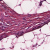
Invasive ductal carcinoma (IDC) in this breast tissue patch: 1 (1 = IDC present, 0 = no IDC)